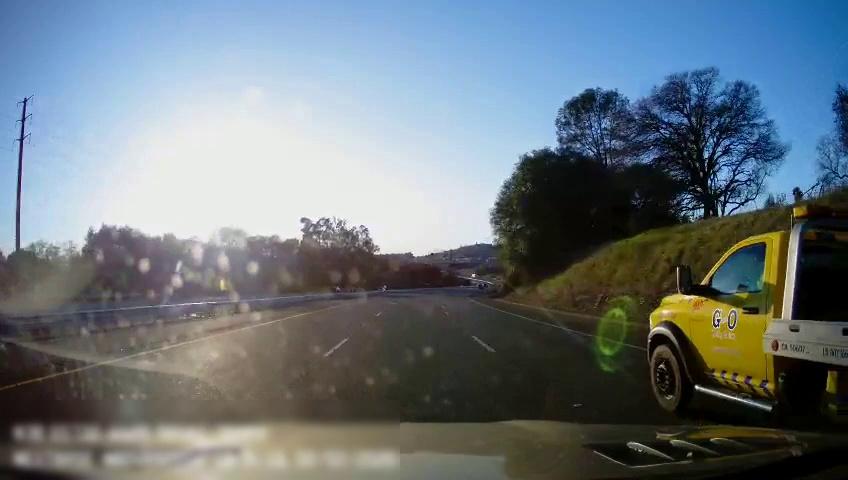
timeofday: Day
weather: Sunny
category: Drivable Space
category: Drivable Space
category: Vehicles | Truck
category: Lanes | Current Lane
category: Lanes | Current Lane
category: Lanes | Alternate Lane
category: Lanes | Alternate Lane